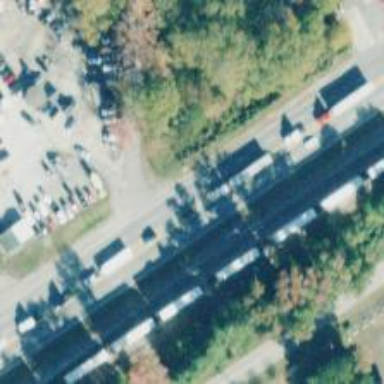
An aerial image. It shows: Railway siding for service.